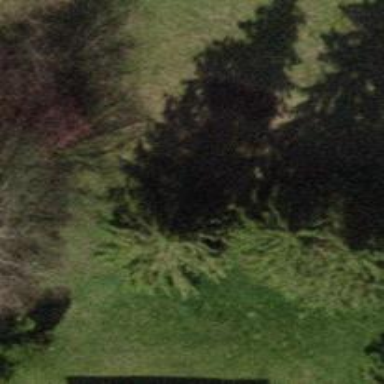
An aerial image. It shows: Needle-leaved tree in its natural environment.